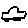
Label: car